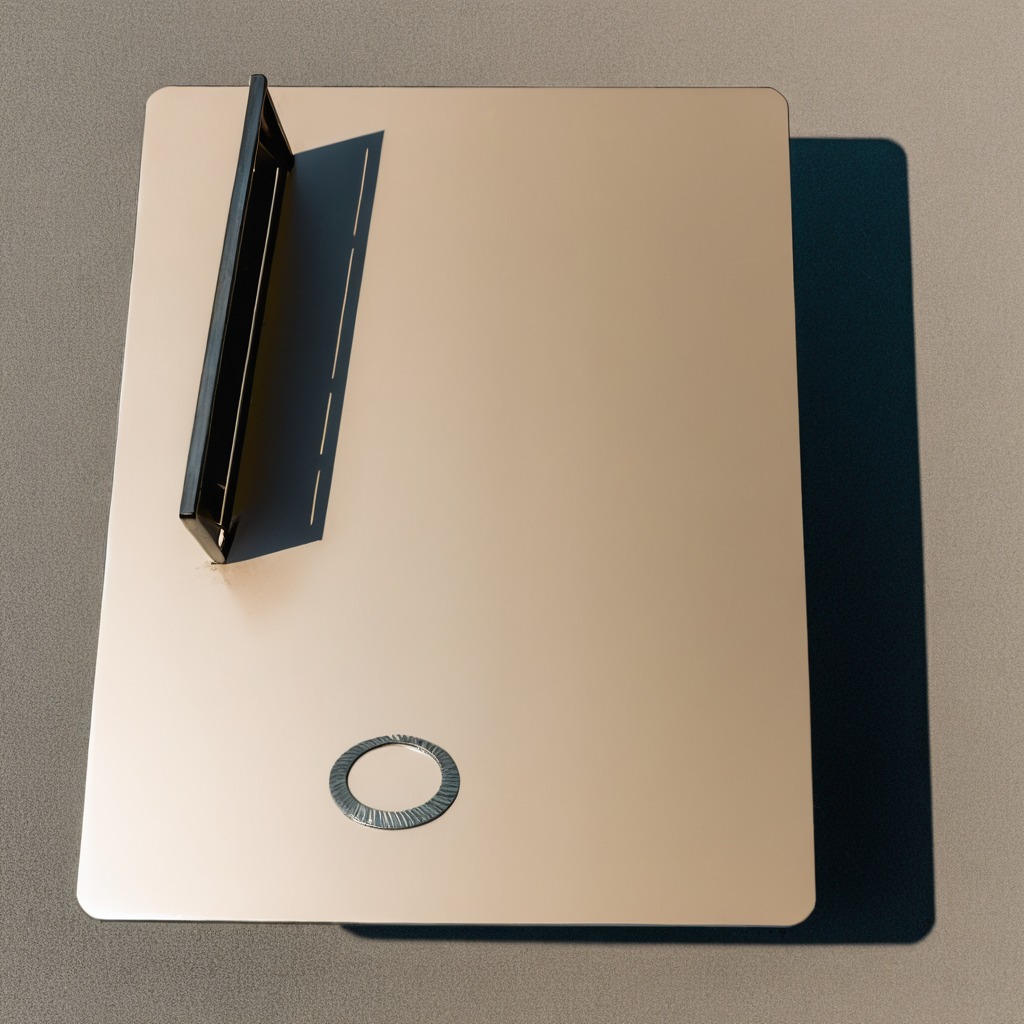
A flat metal washer lies on the clean utility table in a temporary outdoor tool station.